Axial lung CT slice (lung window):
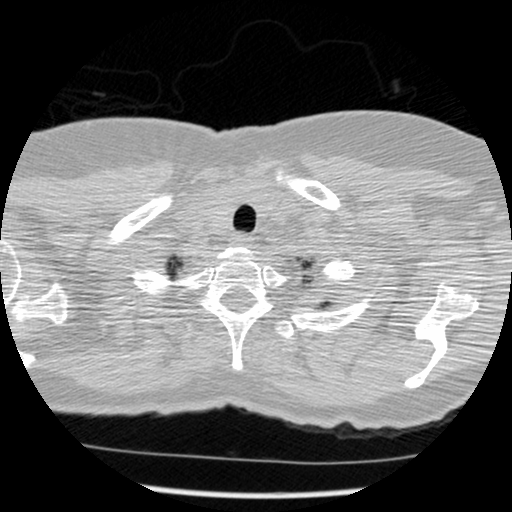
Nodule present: no